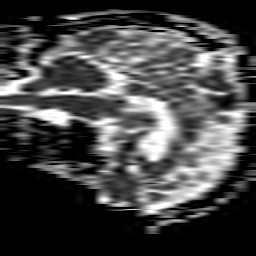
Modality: ADC
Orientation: sagittal
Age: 57
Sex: male
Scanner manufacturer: philips
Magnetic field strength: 1.5 T
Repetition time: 3.646 s
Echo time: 0.09255 s